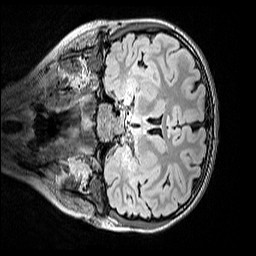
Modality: FLAIR
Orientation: coronal
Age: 11
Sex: female
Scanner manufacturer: siemens
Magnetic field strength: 3 T
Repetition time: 5 s
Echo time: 0.388 s